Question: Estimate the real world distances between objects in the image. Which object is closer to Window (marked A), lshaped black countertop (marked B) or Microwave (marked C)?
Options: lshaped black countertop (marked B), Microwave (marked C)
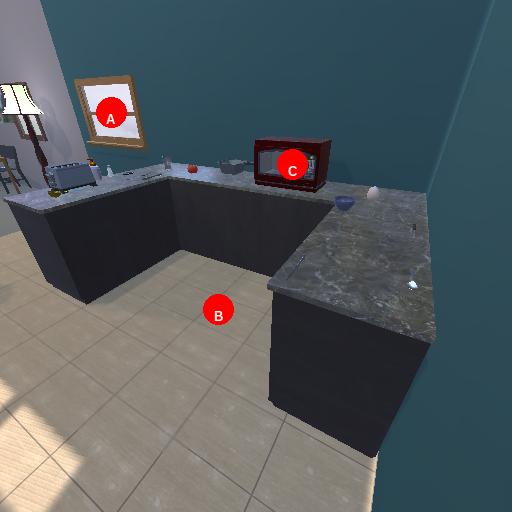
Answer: lshaped black countertop (marked B)